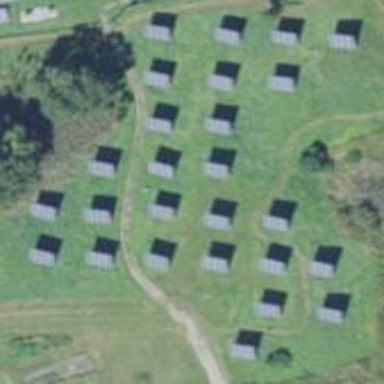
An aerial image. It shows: Solar power plant using photovoltaic technology to generate electricity.